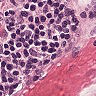
Metastatic tissue present: no